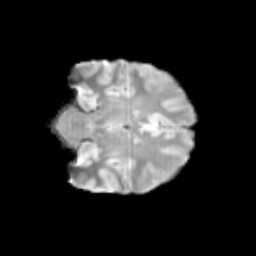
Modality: T2w
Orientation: coronal
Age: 9
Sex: male
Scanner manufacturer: siemens
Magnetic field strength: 3 T
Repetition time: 3.8 s
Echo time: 0.07 s